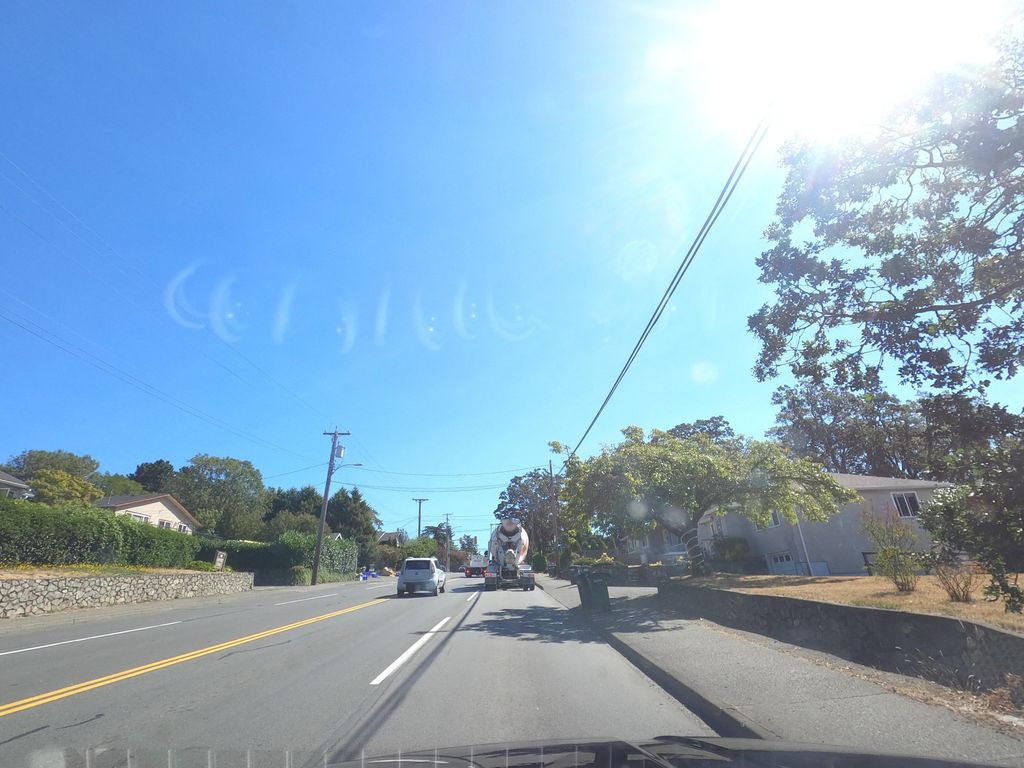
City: victoria